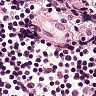
Metastatic tissue present: no